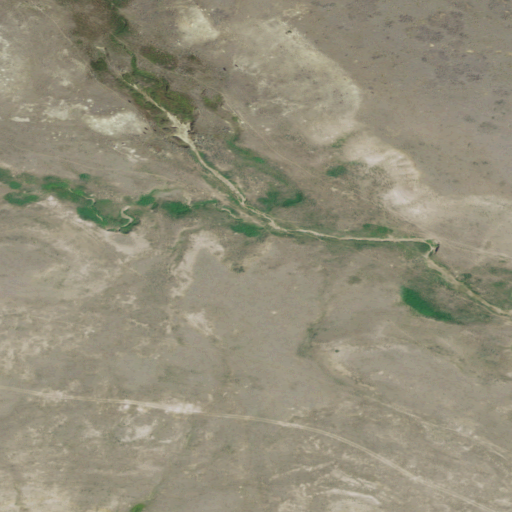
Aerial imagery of valley in Montana named West Fork Jacks Coulee containing grassland and shrub